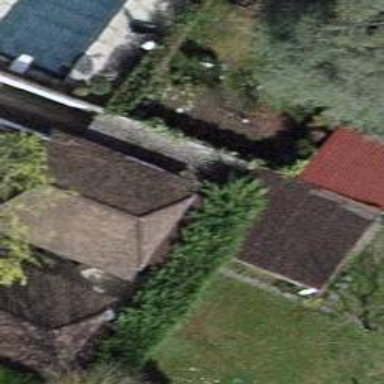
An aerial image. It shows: View of roof of building.